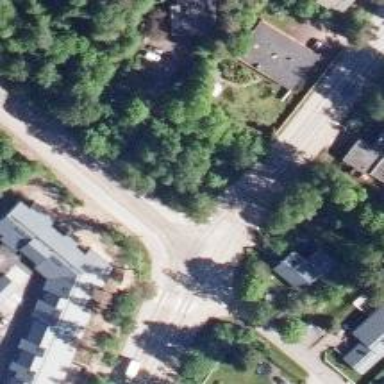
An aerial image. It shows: Asphalt cycleway.